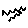
Label: zigzag